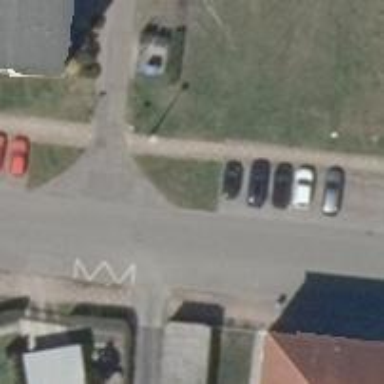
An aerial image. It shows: Residential road with parallel parking on the right side and perpendicular parking on the left side.